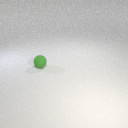
small green rubber sphere